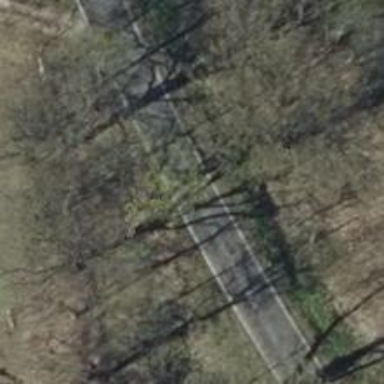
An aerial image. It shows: Asphalt road classified as tertiary.